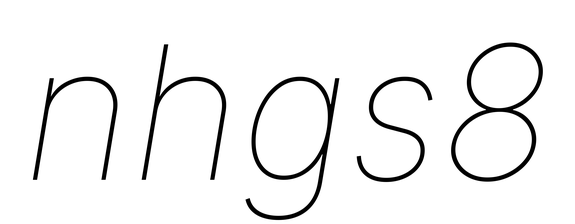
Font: Inter-Italic_Thin_Italic